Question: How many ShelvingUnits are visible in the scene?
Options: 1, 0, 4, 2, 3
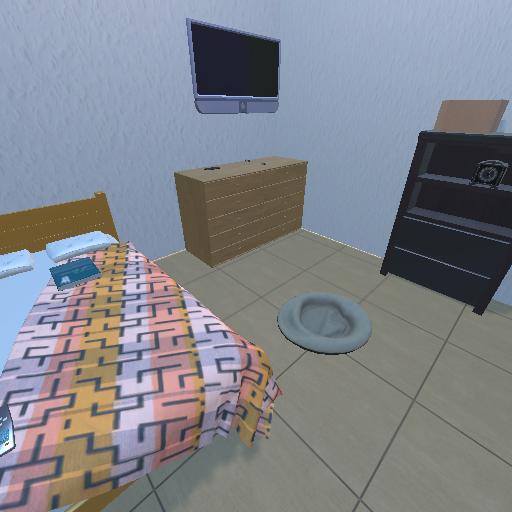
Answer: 1